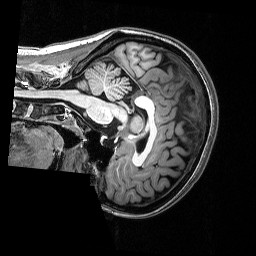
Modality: T1w
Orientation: sagittal
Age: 21
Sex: female
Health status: healthy
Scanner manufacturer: siemens
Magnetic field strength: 3 T
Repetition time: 2.53 s
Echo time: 0.00339 s